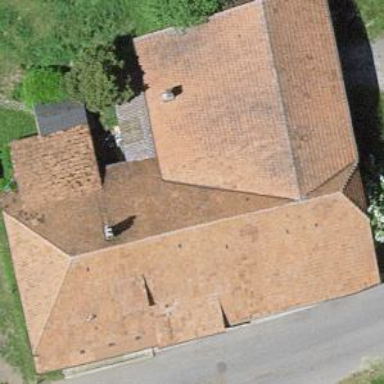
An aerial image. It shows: Farm building.